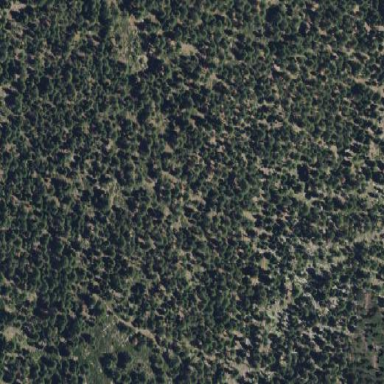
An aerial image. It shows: Forest with evergreen needle-leaved trees.